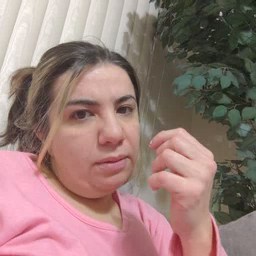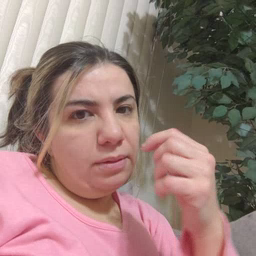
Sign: tooth